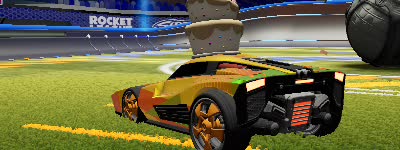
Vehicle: breakout